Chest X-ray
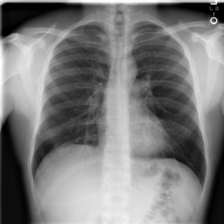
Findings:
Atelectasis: negative
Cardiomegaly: negative
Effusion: negative
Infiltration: negative
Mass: negative
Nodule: negative
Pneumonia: negative
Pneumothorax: negative
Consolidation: negative
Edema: negative
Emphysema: negative
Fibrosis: negative
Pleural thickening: negative
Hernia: negative